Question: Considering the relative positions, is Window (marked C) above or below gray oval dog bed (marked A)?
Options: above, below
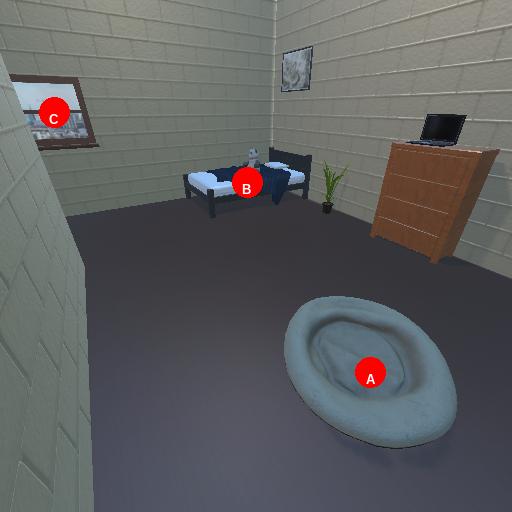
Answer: above